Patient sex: M
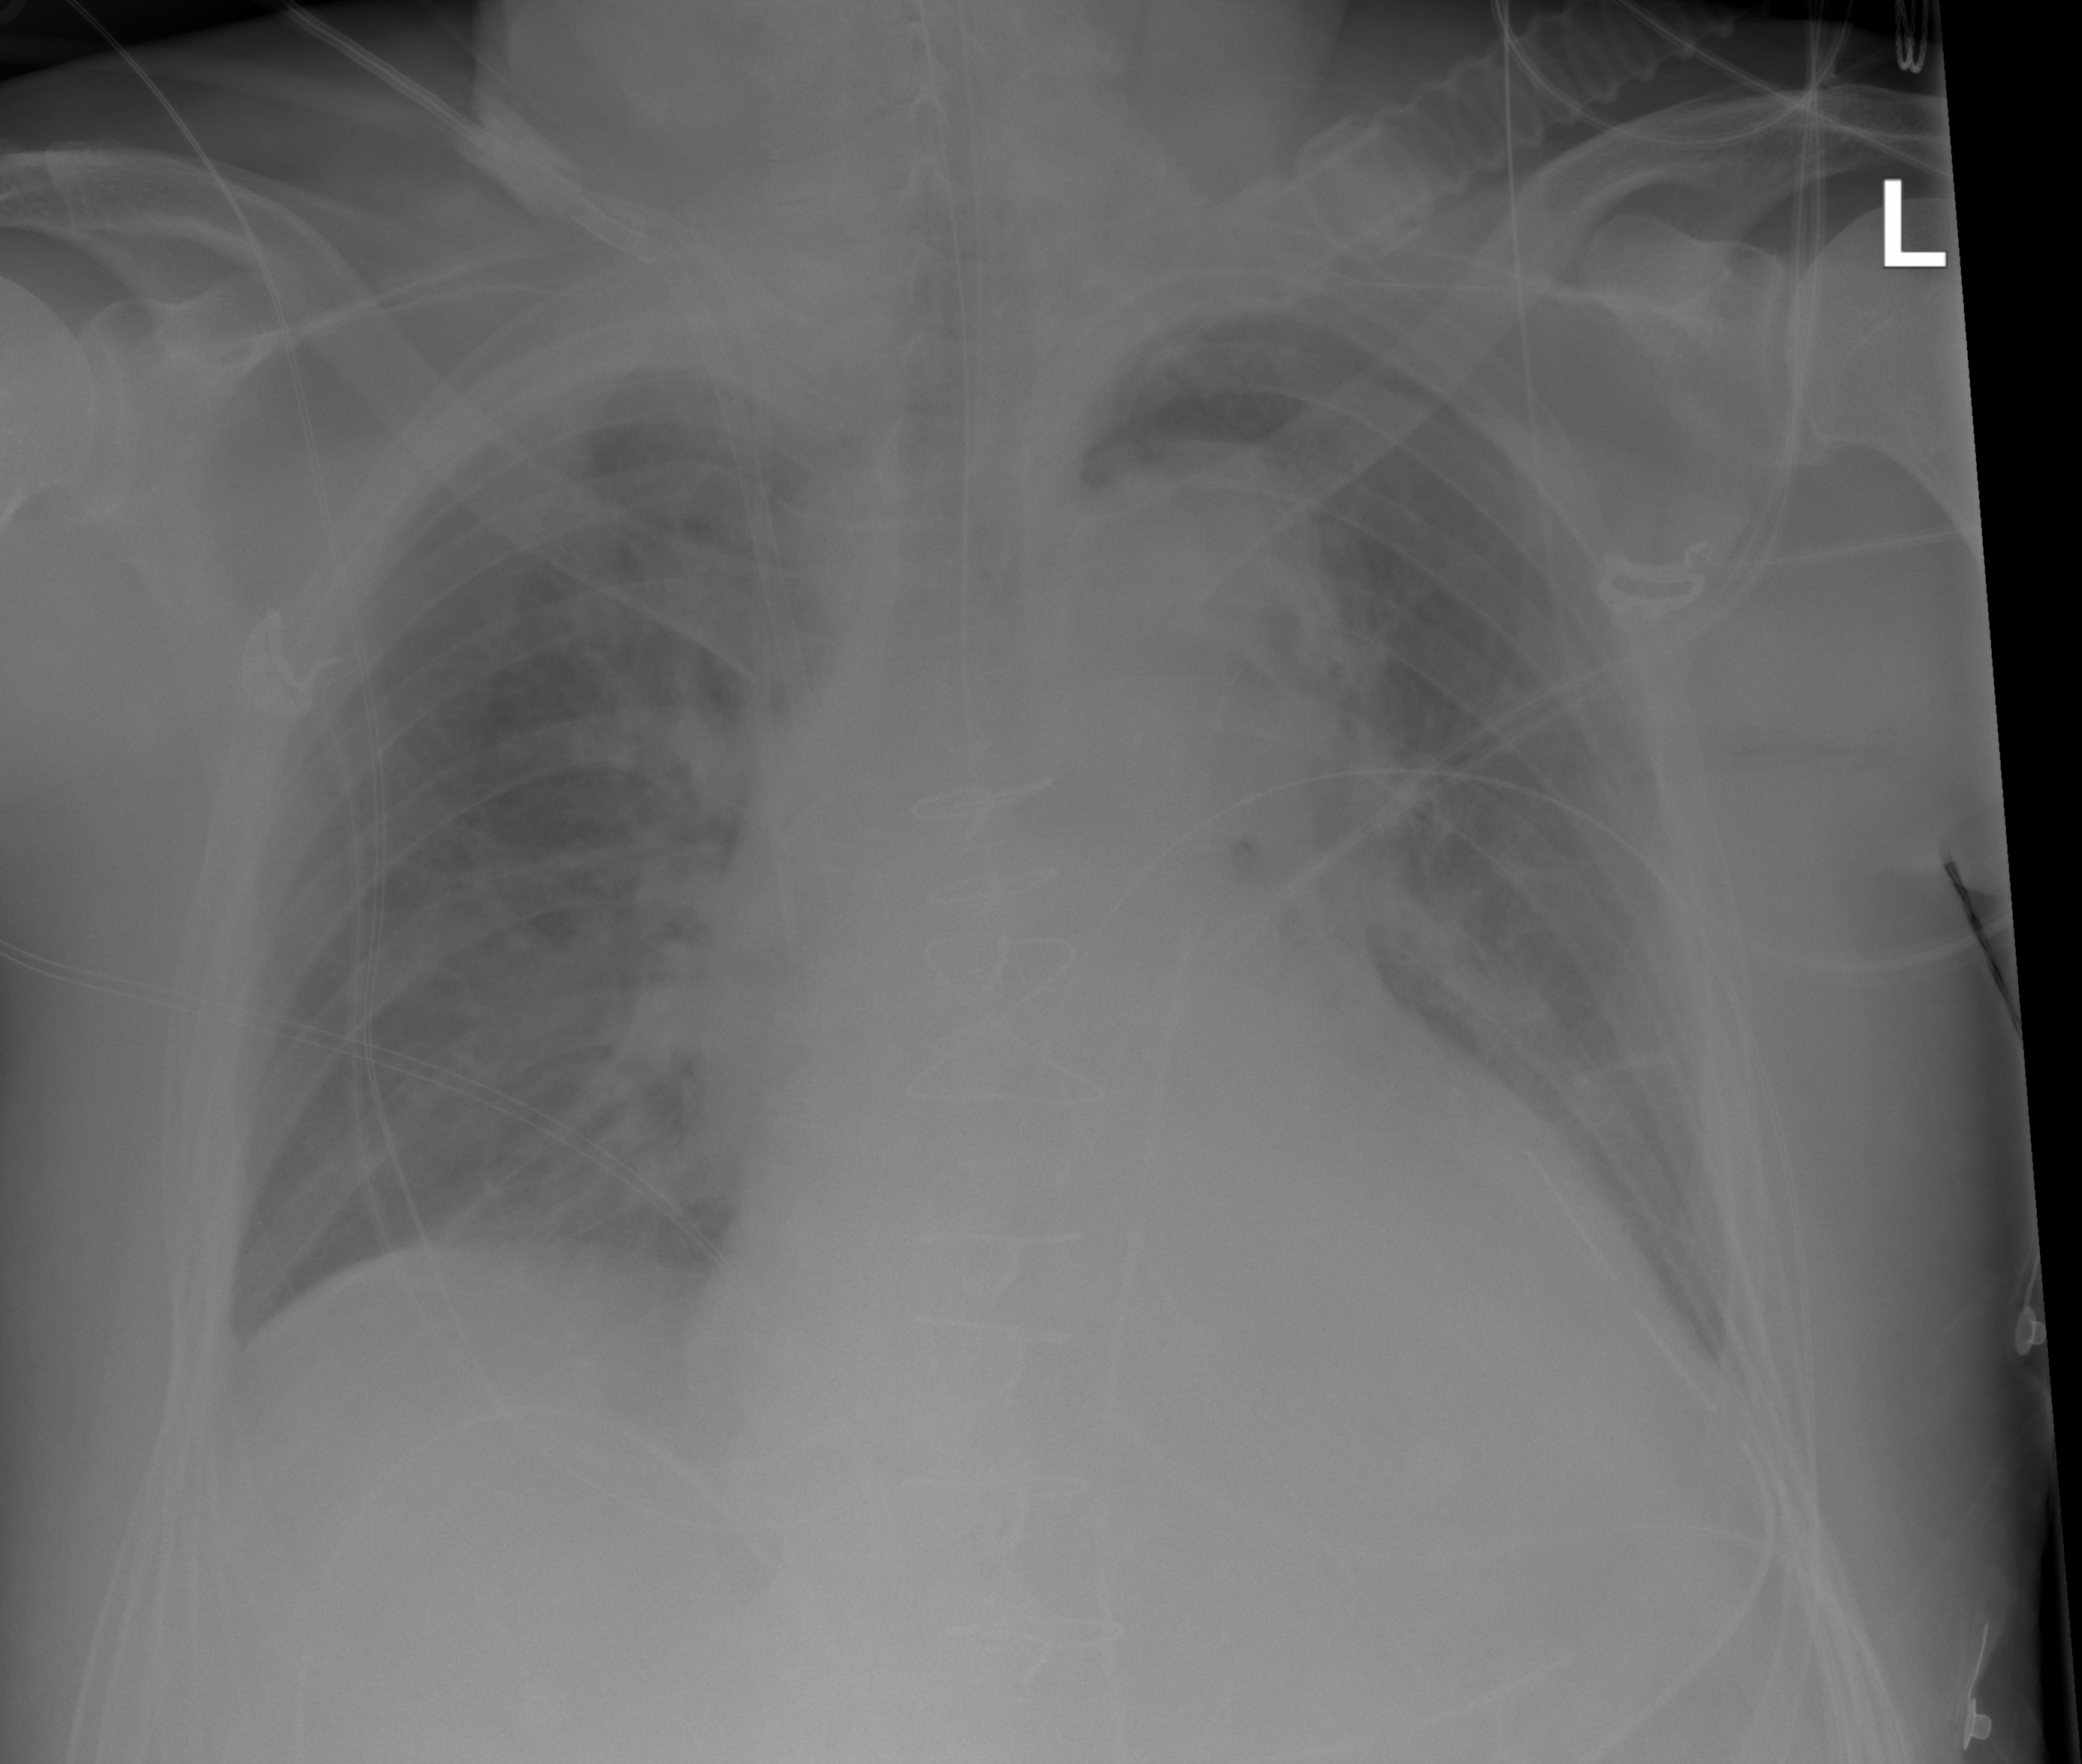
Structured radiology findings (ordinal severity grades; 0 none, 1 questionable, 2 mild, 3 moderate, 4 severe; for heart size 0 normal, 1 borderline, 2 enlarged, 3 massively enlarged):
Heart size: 2
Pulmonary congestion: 2
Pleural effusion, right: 0
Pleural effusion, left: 0
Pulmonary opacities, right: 0
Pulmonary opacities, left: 0
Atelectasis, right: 2
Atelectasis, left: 2